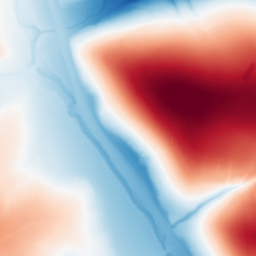
Category: trend_removal
Decomposition family: polynomial_high
Decomposition parameters: degree: 5
Upsampling method: bilinear
Upsampling parameters: scale: 4
Upsampling scale: 4